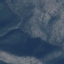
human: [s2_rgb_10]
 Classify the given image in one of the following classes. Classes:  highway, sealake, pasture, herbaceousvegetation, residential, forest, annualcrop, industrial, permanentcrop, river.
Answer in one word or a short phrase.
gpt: HerbaceousVegetation